Field crop: maize
Growth stage: 2
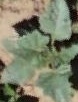
Species: datura